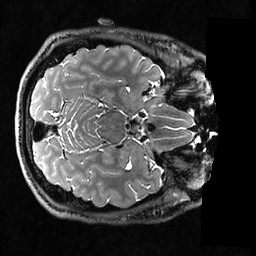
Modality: T2w
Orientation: axial
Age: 35
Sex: male
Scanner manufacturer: ge
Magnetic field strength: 3 T
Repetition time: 3.202 s
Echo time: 0.05892 s